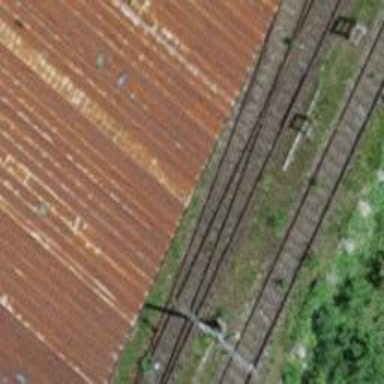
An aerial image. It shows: Spur service track with one railway track.